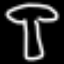
Label: mushroom